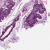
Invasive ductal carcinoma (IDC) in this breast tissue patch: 1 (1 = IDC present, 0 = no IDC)